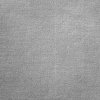
Atmospheric dust classification: dusty